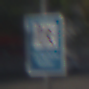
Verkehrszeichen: Verkehrshelfer
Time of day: MorningAfternoon
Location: Outdoor (Urban)
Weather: Clear
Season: NotSpecified
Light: Natural